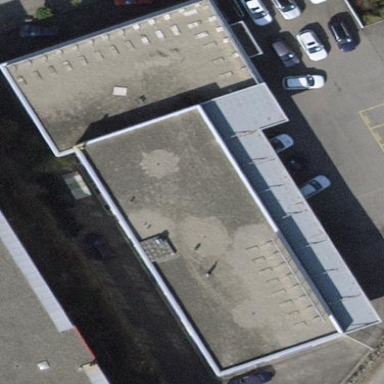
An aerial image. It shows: Car shop building.